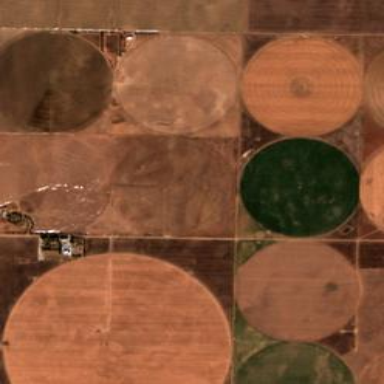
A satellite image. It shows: Farmland with pivot irrigation system.